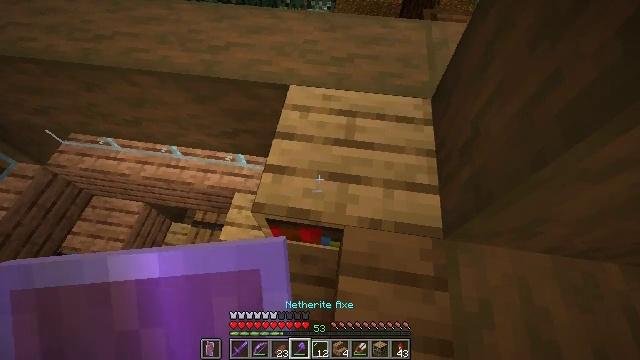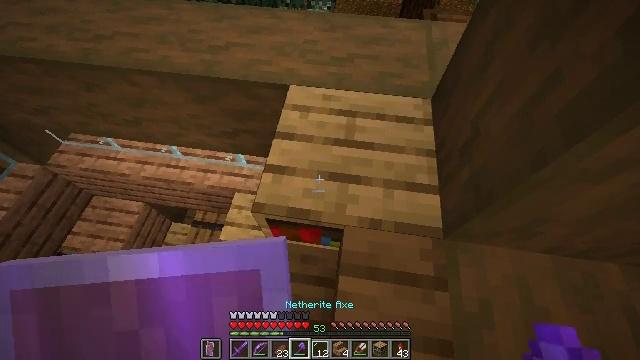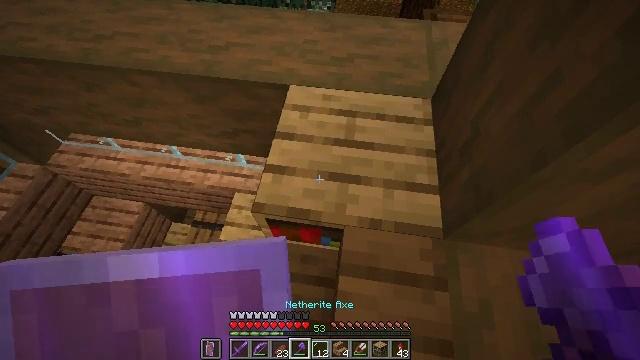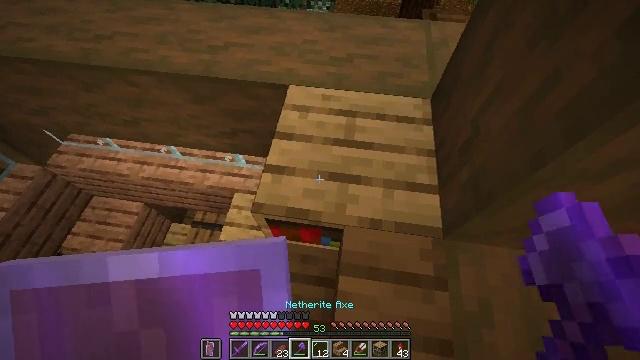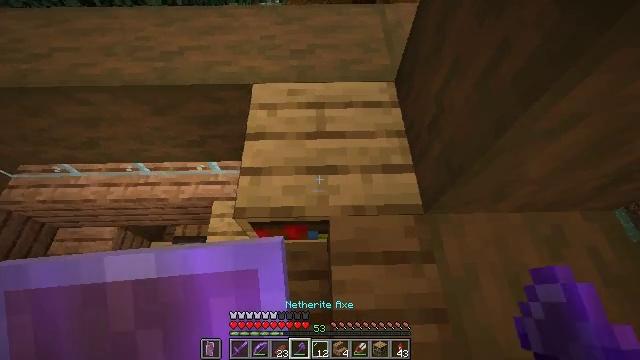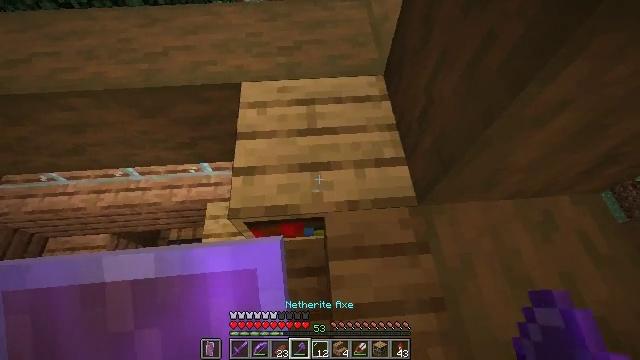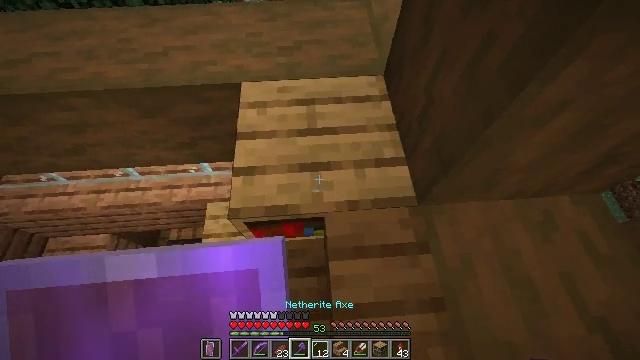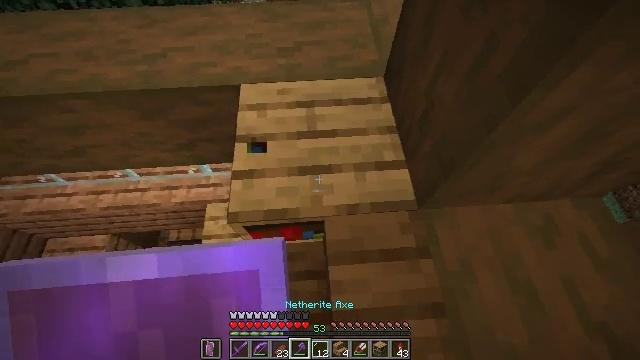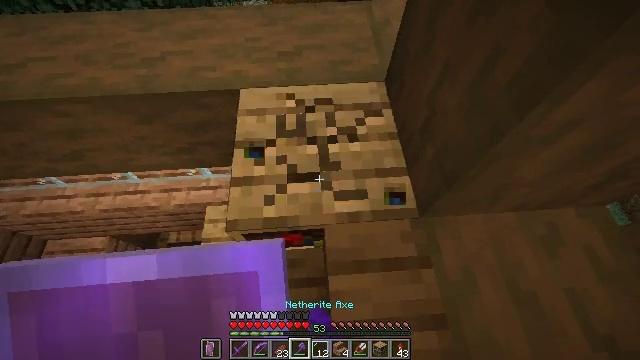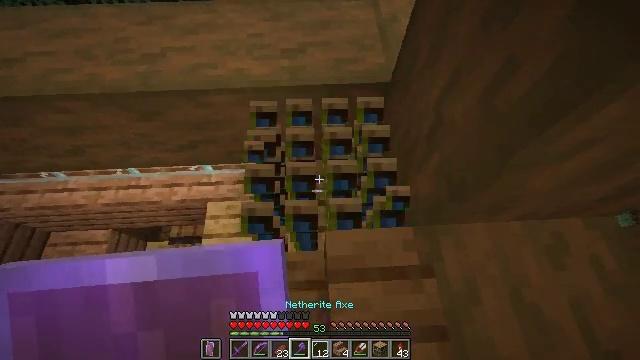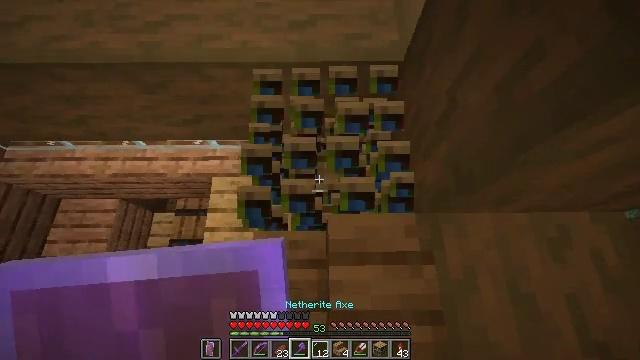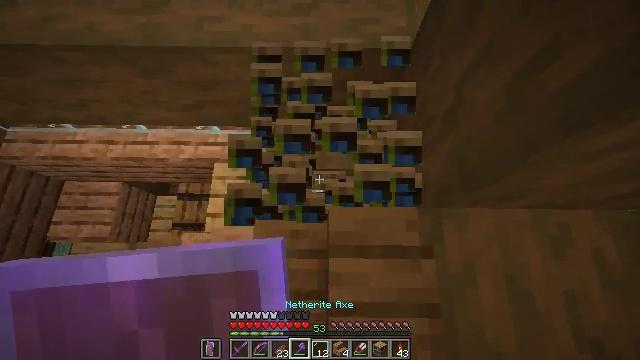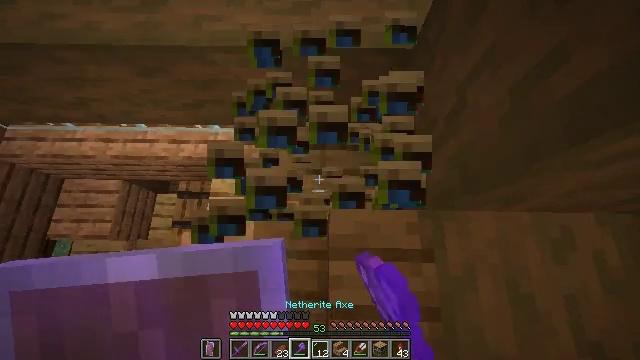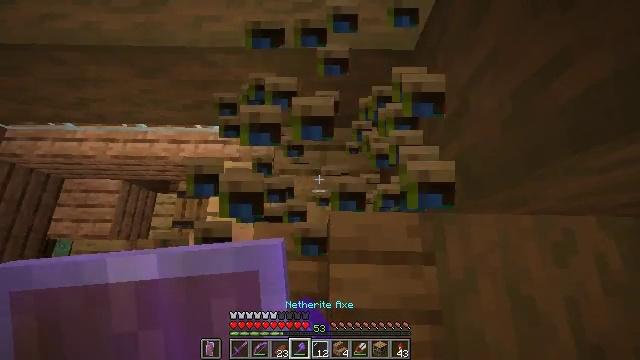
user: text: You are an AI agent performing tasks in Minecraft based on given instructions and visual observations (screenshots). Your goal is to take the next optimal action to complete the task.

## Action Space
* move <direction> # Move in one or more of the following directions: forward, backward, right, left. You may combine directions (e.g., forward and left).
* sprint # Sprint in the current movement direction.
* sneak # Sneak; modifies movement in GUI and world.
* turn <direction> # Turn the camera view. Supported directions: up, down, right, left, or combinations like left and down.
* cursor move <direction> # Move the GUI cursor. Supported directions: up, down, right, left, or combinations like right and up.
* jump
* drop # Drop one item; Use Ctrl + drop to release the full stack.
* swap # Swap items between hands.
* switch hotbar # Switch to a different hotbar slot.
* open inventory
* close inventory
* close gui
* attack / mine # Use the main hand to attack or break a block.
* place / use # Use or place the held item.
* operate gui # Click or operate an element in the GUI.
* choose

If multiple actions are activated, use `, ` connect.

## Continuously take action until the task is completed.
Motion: motion action
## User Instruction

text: Break the bookshelf for books.
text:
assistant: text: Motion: sneak
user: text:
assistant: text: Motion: sneak
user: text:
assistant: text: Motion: sneak
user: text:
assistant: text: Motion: sneak, turn right and down
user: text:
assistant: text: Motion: sneak, turn right
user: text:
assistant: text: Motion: sneak
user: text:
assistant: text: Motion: move forward, sneak, attack / mine
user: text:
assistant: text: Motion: move forward, sneak, attack / mine
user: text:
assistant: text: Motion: move forward, sneak, turn left and down, attack / mine
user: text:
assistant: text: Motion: move forward, sneak, turn left and down, attack / mine
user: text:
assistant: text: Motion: sneak, turn left and down, attack / mine
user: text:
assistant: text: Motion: sneak, attack / mine
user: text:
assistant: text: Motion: sneak, attack / mine
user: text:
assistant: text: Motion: sneak, attack / mine